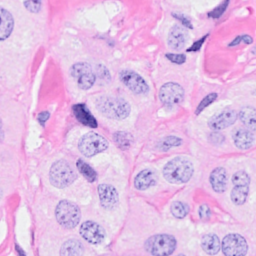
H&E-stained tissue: Breast